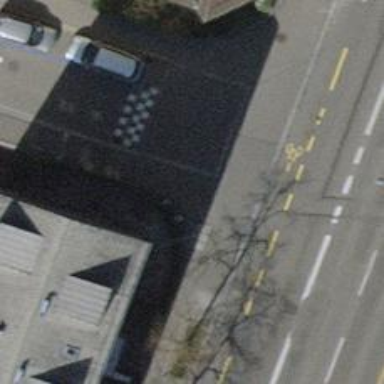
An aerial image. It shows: Unmarked crossing with traffic calming table on the road.